Question: This is my first time working on Augmented Reality topic. I am about to develop an application which uses augmented reality to recognise and measure the n number of objects in my room. Something like in the attached image. I need to identify each edges and corners and have to do some vast math calculation for the measurement. I am pretty sure that it cant be achieved only through iOS SDK, I need to use some external library/SDKs. I need some scanner SDK which does the real time image recognition.

I came across <URL>. My dilemma is, a developer who worked in product and business based iOS application can do this image recognition stuff? An iOS developer does not have that awesome experience in image processing. Can anyone suggest me some cool stuff to come over? Suggest some ideas also, it will help me a lot.
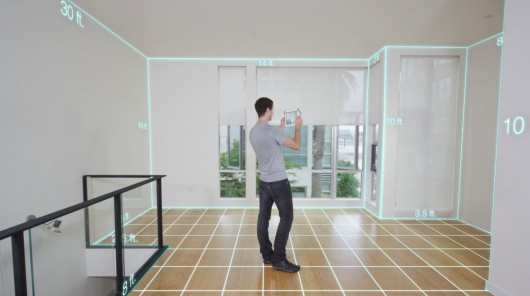
Answer: You can use <URL> to scan different objects. You can create as many object models in 'unity3D' and have in database. The above sdk helps you to do in 3D scanning and many more features.